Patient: sex F, age 66
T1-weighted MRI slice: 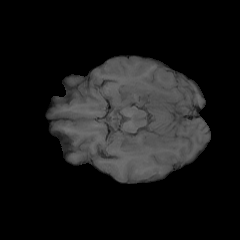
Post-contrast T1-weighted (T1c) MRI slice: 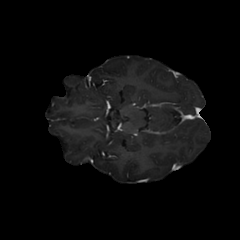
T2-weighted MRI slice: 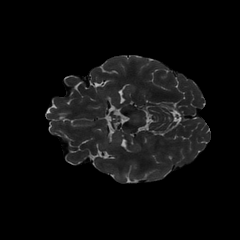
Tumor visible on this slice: yes
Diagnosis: Glioblastoma, IDH-wildtype
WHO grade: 4